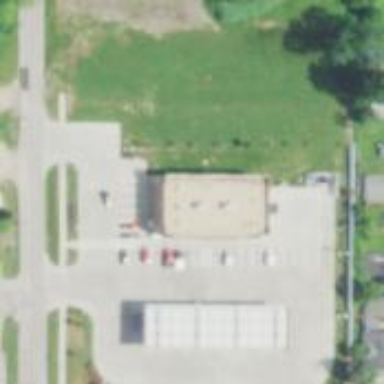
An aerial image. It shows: Convenience shop.